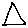
Label: triangle